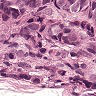
Metastatic tissue present: yes